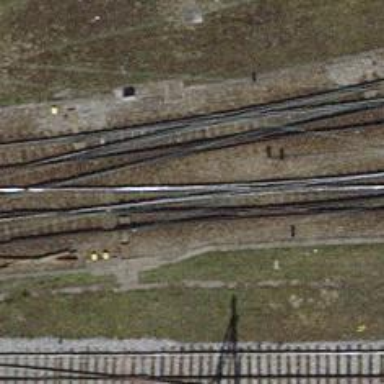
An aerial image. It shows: Yard with single rail track. The railway track is electrified with contact line for service purposes.